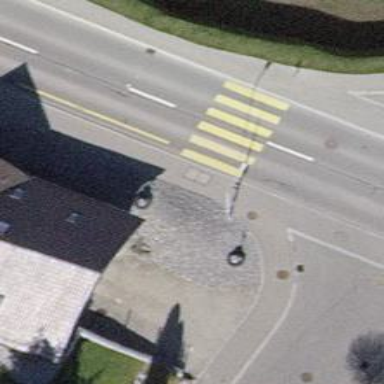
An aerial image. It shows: Uncontrolled zebra crossing on the road.